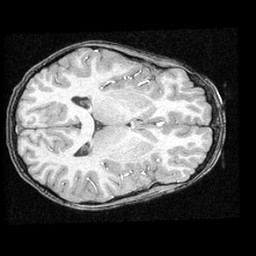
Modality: T1w
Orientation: axial
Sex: male
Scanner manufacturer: ge
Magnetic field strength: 1.5 T
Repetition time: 21 s
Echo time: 0.008 s